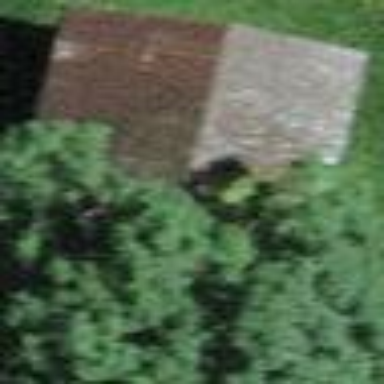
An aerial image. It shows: Barn.